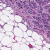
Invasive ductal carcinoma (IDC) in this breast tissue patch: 1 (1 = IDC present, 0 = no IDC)